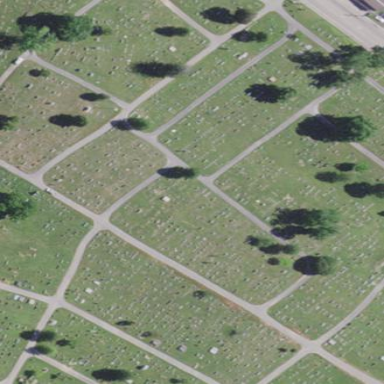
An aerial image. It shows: Cemetery.